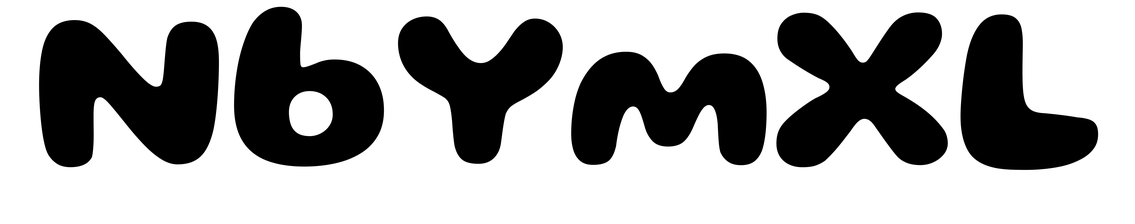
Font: Gluten_Bold